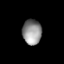
Tissue: lung
Cell type: Epithelial cells
Senescence score: 0.2367
Nuclear area (px): 471
Mean DAPI intensity: 142.064